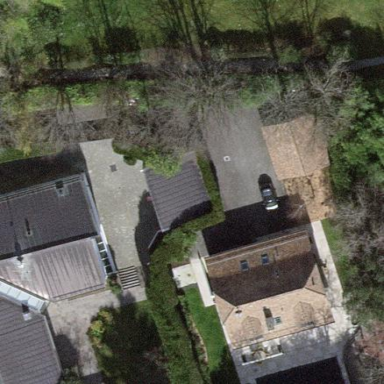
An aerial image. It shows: Garden surrounded by fence.